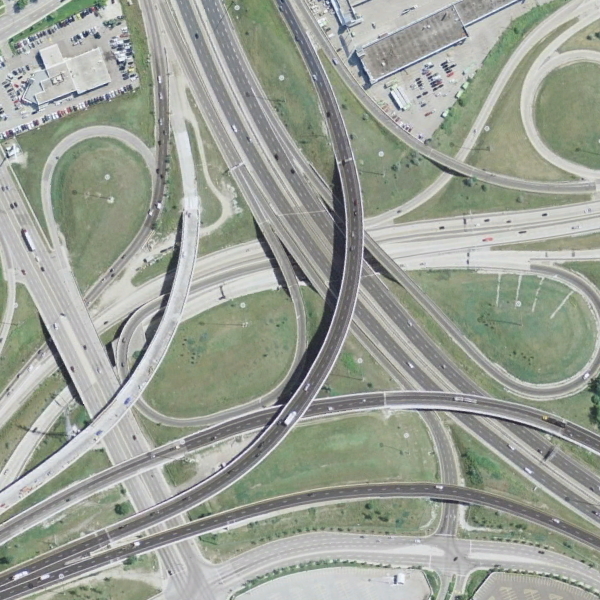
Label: Viaduct